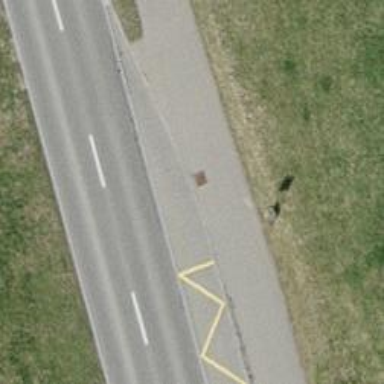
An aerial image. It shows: Platform for public transport is situated by the road.